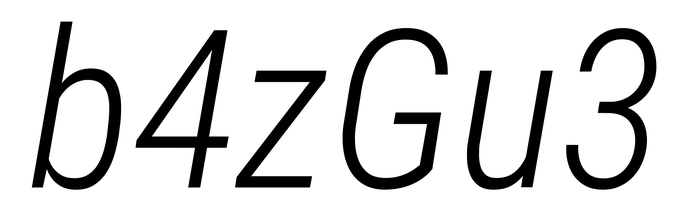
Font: Roboto-Italic_Condensed_Light_Italic